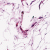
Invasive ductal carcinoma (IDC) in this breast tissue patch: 0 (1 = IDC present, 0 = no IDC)